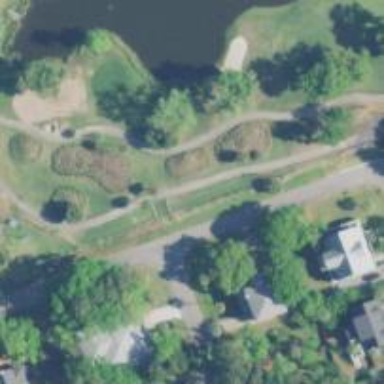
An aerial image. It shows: Path for both roads and golfers.